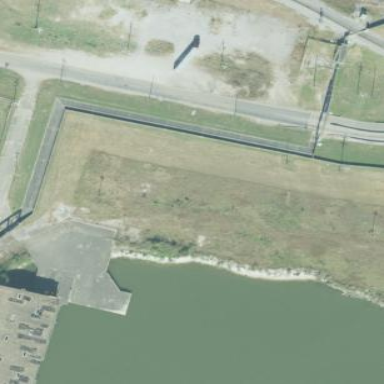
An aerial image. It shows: Flood wall barrier.